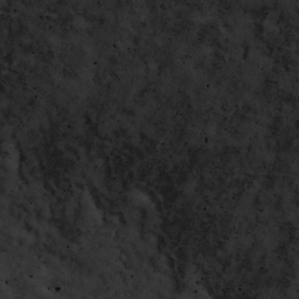
Label: non_frost